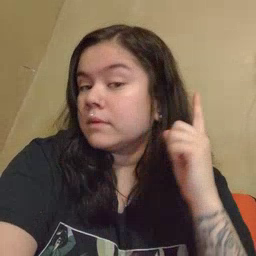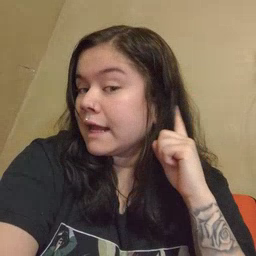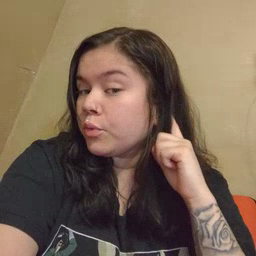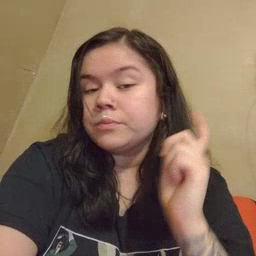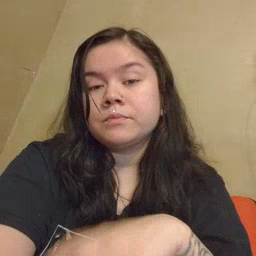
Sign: ear